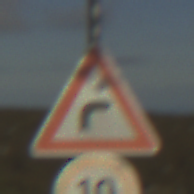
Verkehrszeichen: KurveRechts
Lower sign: Geschwindigkeit10
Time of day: SunriseSunset
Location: Outdoor (Nature)
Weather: PartlyCloudy
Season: NotSpecified
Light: Natural